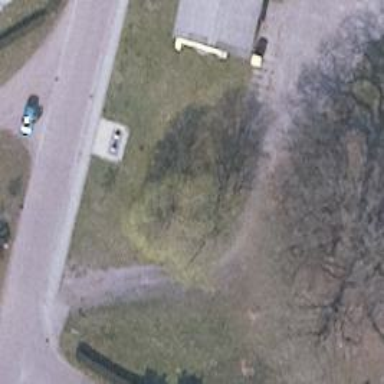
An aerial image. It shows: Emergency access point on the road.